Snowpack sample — Rabbit Ears Pass, Jackson County, Colorado, USA (12/17/25, 1:08 PM MST)
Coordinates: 40.387, -106.625
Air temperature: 34 °F
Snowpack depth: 46 cm
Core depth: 30 cm
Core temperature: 24.8 °F
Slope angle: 6°, slope face: 165°
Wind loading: medium
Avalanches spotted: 0
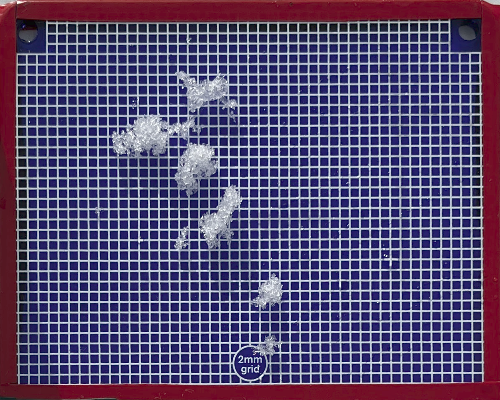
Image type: profile
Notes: No avalanches spotted nearby, although collected in a meadowy area with minimal risk on this face of the pass.